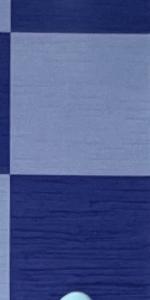
Label: Empty